Question: I am trying to list all the files on my device on the browser , I've managed to give each file a proper html5 tag for example
'''
path = "/Files/f/extensions/folder.png";
if (f.listFiles() != null)// cant access some files (security issues
// like d:/reposotories)..
tag = "<div class="col-sm-6 col-md-4 " >" + "<div class="panel panel-default" >" + "<div class="panel-heading" > <h2>"
+ "@name@ </h2>" + "</div>" + "<div class="panel-body" >"
+ "<a href="@href@"><img src="@path@" class=" img img-responsive" /></a>"
+ "</div><div class="panel-footer" > " + "<ul>" + " <li> " + f.listFiles().length + " Files</li> "
+ " <li> last modified : @lastModified@</li> " + "</ul>" + "</div>" + "</div>" + "</div>";
'''
I use to display directories. and
'''
(extension.equalsIgnoreCase("gif") || extension.equalsIgnoreCase("jpg") || extension.equalsIgnoreCase("jpeg")
|| extension.equalsIgnoreCase("png")) {
tag = "<div class="col-sm-6 col-md-4 " >" + "<div class="panel panel-default" >" + "<div class="panel-heading" > <h2>"
+ "@name@ </h2>" + "</div>" + "<div class="panel-body" >"
+ "<a href="@href@"><img src="@path@" class=" img img-responsive" /></a>"
+ "</div><div class="panel-footer" > " + "<ul>" + " <li> size : @fileSize@</li> " + " <li> last modified : @lastModified@</li> "
+ "</ul>" + "</div>" + "</div>" + "</div>";
'''
to display images where all @xxx@ is a placeholder that will be replaced as needed, however there is a problem that the body of the panel takes different dimensions and that's ruining the display of the page ,
and since the second panel adjusted itself automatically to match the image that column in the second row couldn't be used
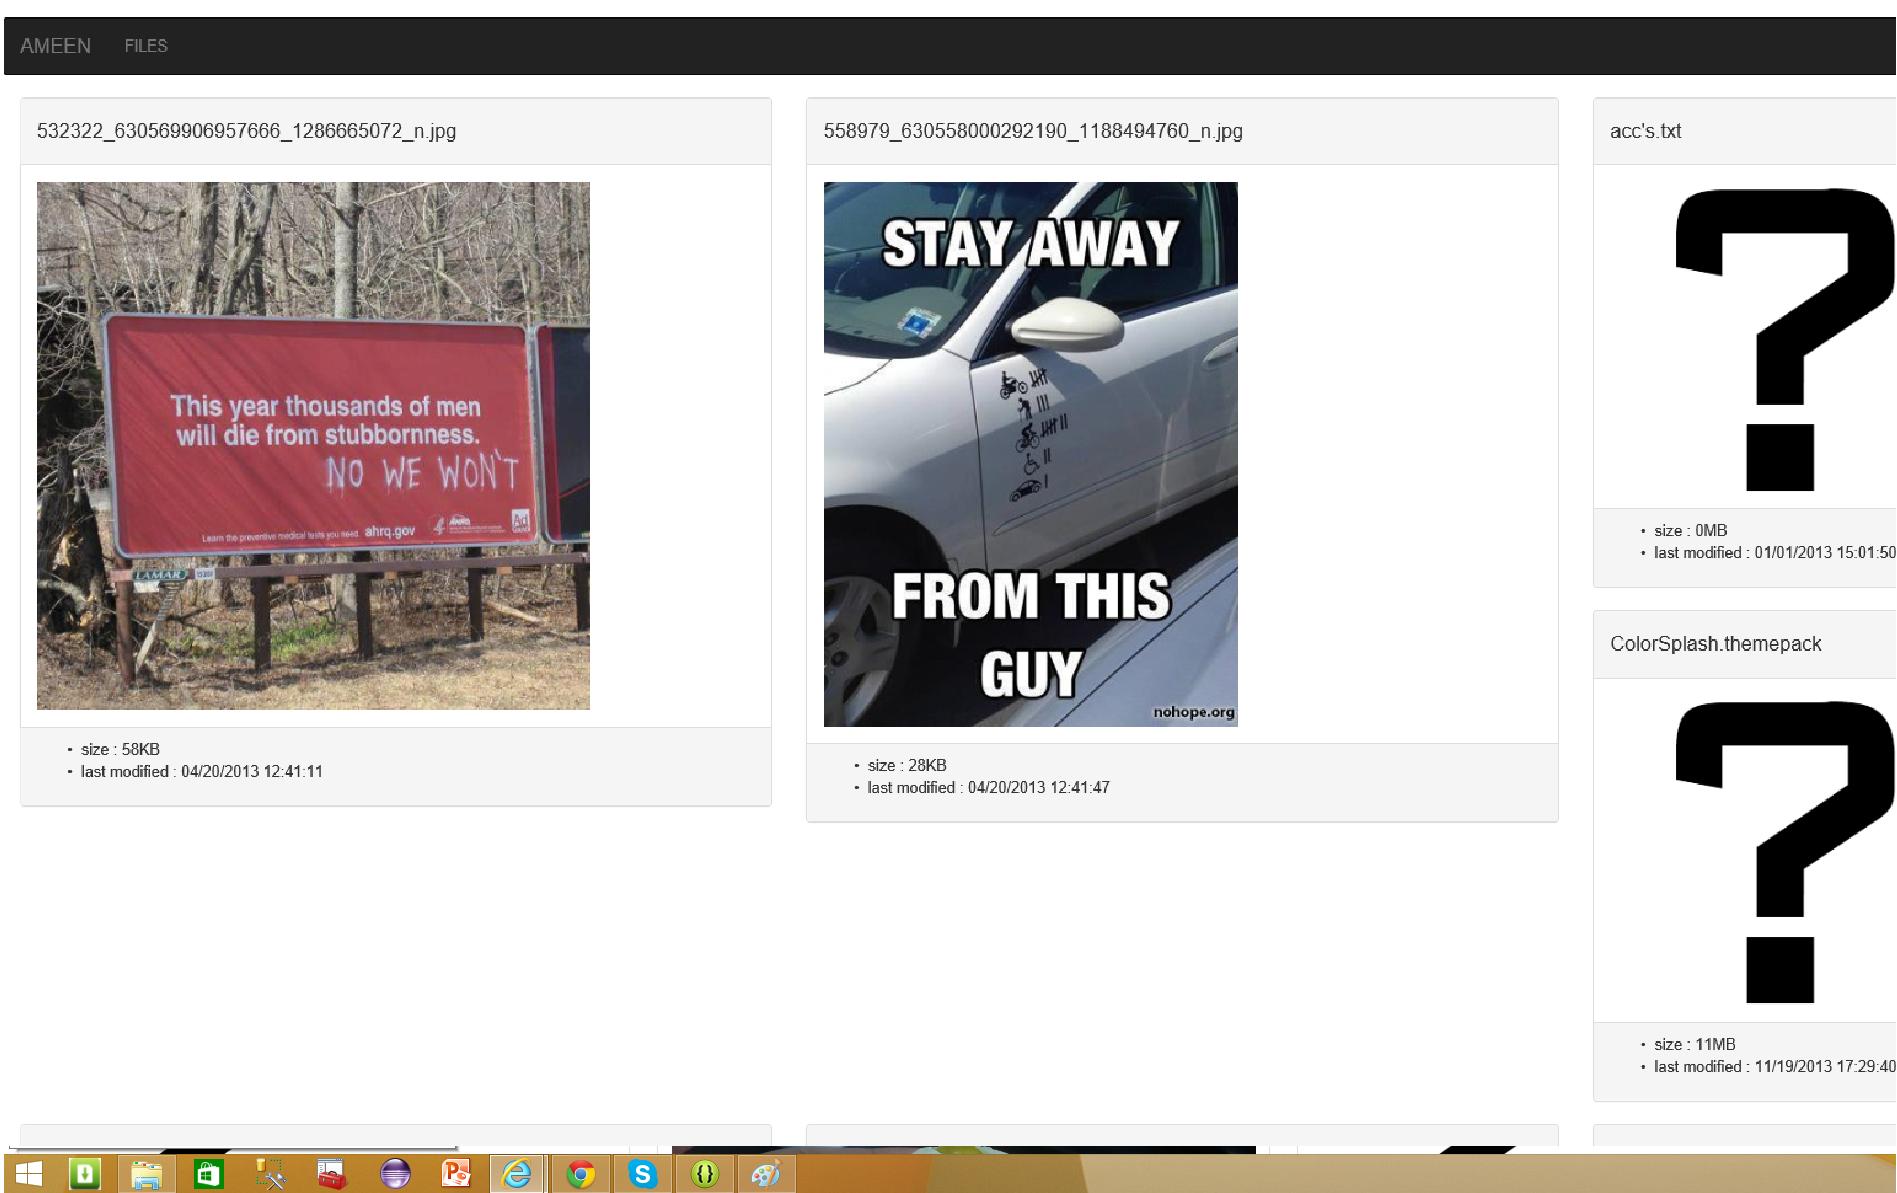
Answer: You have to add a custom class e.g fixed-300 that fixes the width. See below the css styles.
'''
tag = "<div class="col-sm-6 col-md-4 fixed-300" >"
+ "<div class="panel panel-default" >"
+ "<div class="panel-heading text-center" >"
+ "<h2>@name@</h2>"
+ "</div>"
+ "<div class="panel-body" >"
+ "<a href="@href@"><img src="@path@" class=" img img-responsive" /></a>"
+ "</div>"
+ "<div class="panel-footer" > "
+ "<ul>"
+ "<li> size : @fileSize@</li> "
+ "<li> last modified : @lastModified@</li> "
+ "</ul>"
+ "</div>"
+ "</div>"
+ "</div>";
'''
You also have to englobe all tags in a div:
'''
<div class="row equal">....</div>
'''
CSS styles:
'''
.equal, .equal > div[class*='col-'] {
display: -webkit-flex;
display: flex;
flex:1 1 auto;
}
.fixed-300 {
width: 300px;
}
'''
Check this <URL> to see how it looks like.
If you need more detailed explication, please give me a sign. I'll be very pleased to help.
Hope it's useful!